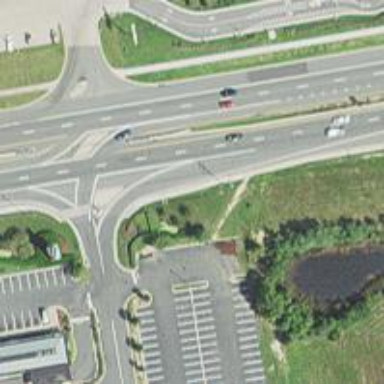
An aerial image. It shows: Trunk link highway.